Field crop: tomato
Growth stage: 1
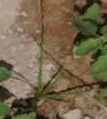
Species: cyperus